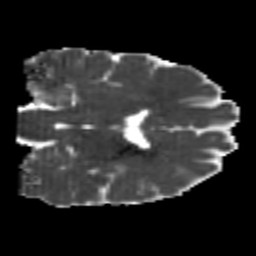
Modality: MD
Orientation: coronal
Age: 21
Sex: male
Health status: healthy
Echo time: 0.074 s